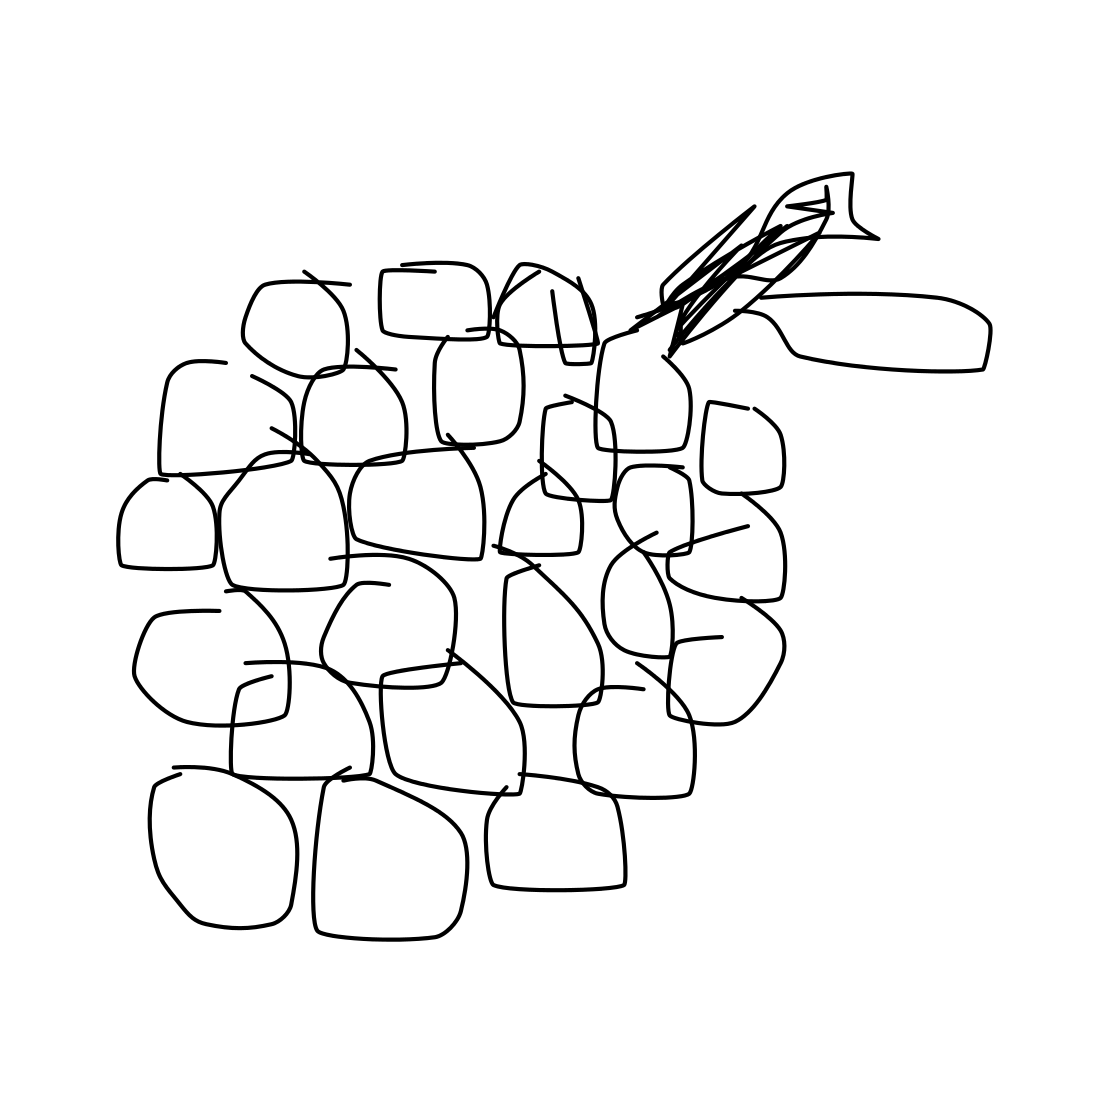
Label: grapes